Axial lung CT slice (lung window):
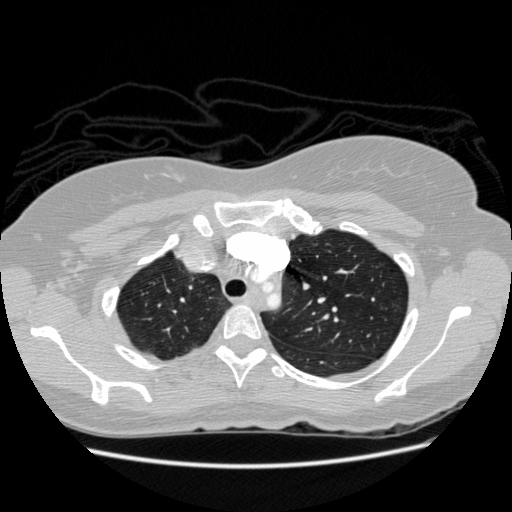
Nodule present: no